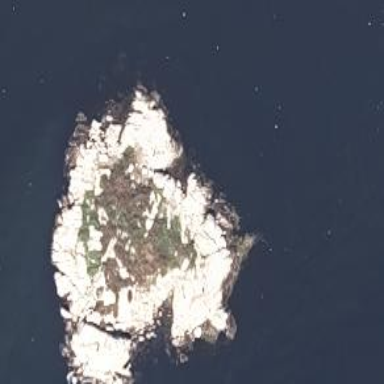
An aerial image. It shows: Island with natural coastline.